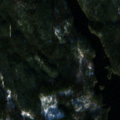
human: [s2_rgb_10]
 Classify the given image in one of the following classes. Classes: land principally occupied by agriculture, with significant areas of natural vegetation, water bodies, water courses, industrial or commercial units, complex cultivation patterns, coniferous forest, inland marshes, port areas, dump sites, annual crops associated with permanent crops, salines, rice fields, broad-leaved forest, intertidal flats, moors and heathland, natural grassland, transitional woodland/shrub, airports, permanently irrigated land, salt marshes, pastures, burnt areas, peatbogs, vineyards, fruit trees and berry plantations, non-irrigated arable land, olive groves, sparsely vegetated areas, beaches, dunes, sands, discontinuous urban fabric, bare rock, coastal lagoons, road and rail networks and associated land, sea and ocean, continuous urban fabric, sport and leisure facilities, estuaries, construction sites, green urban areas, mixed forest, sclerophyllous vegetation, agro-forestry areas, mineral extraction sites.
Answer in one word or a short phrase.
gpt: coniferous forest, water bodies